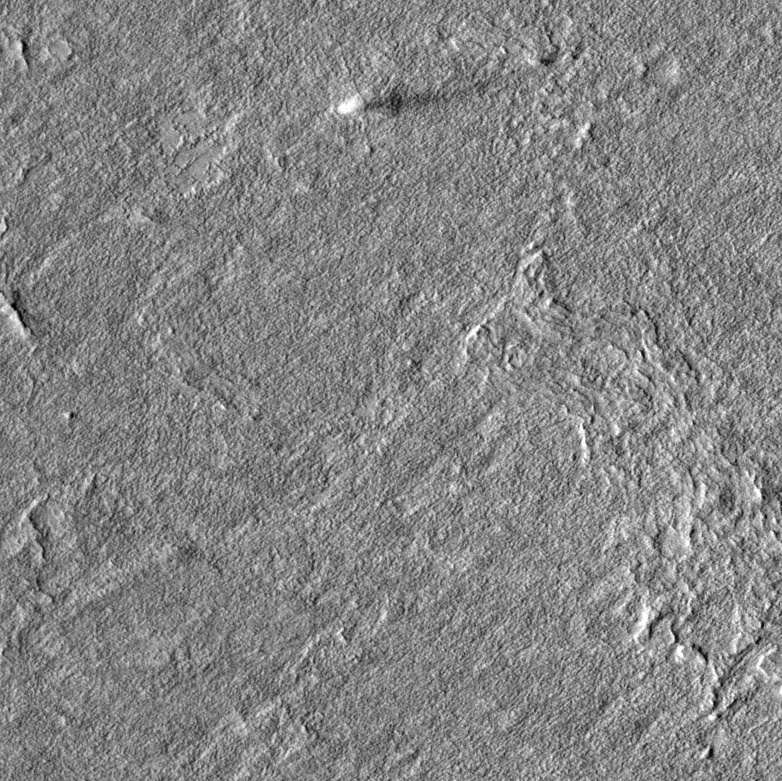
Label: dustdevil